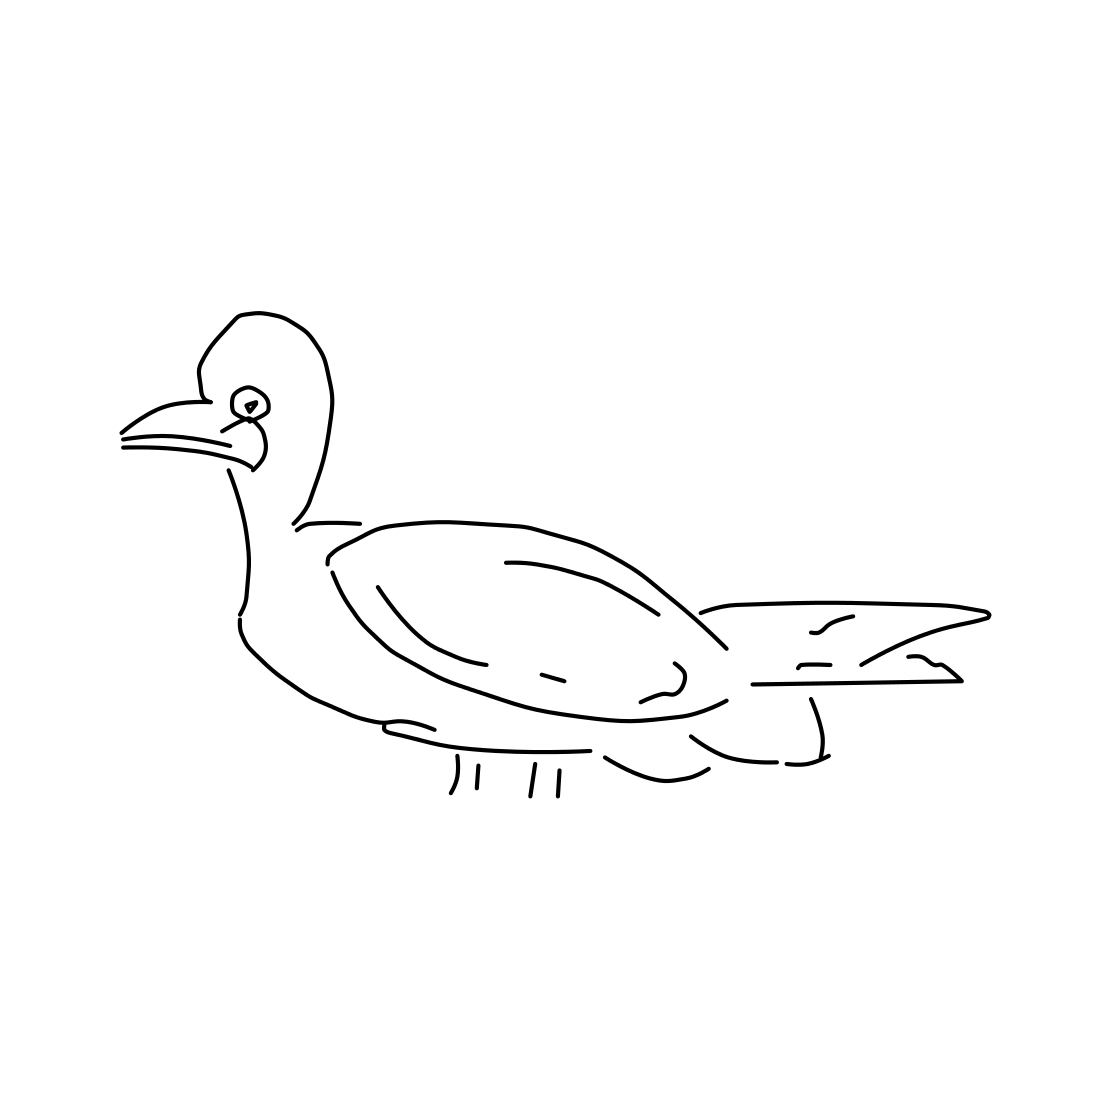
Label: seagull